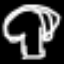
Label: mushroom